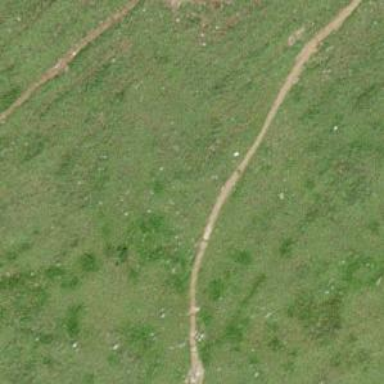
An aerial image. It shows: Path.